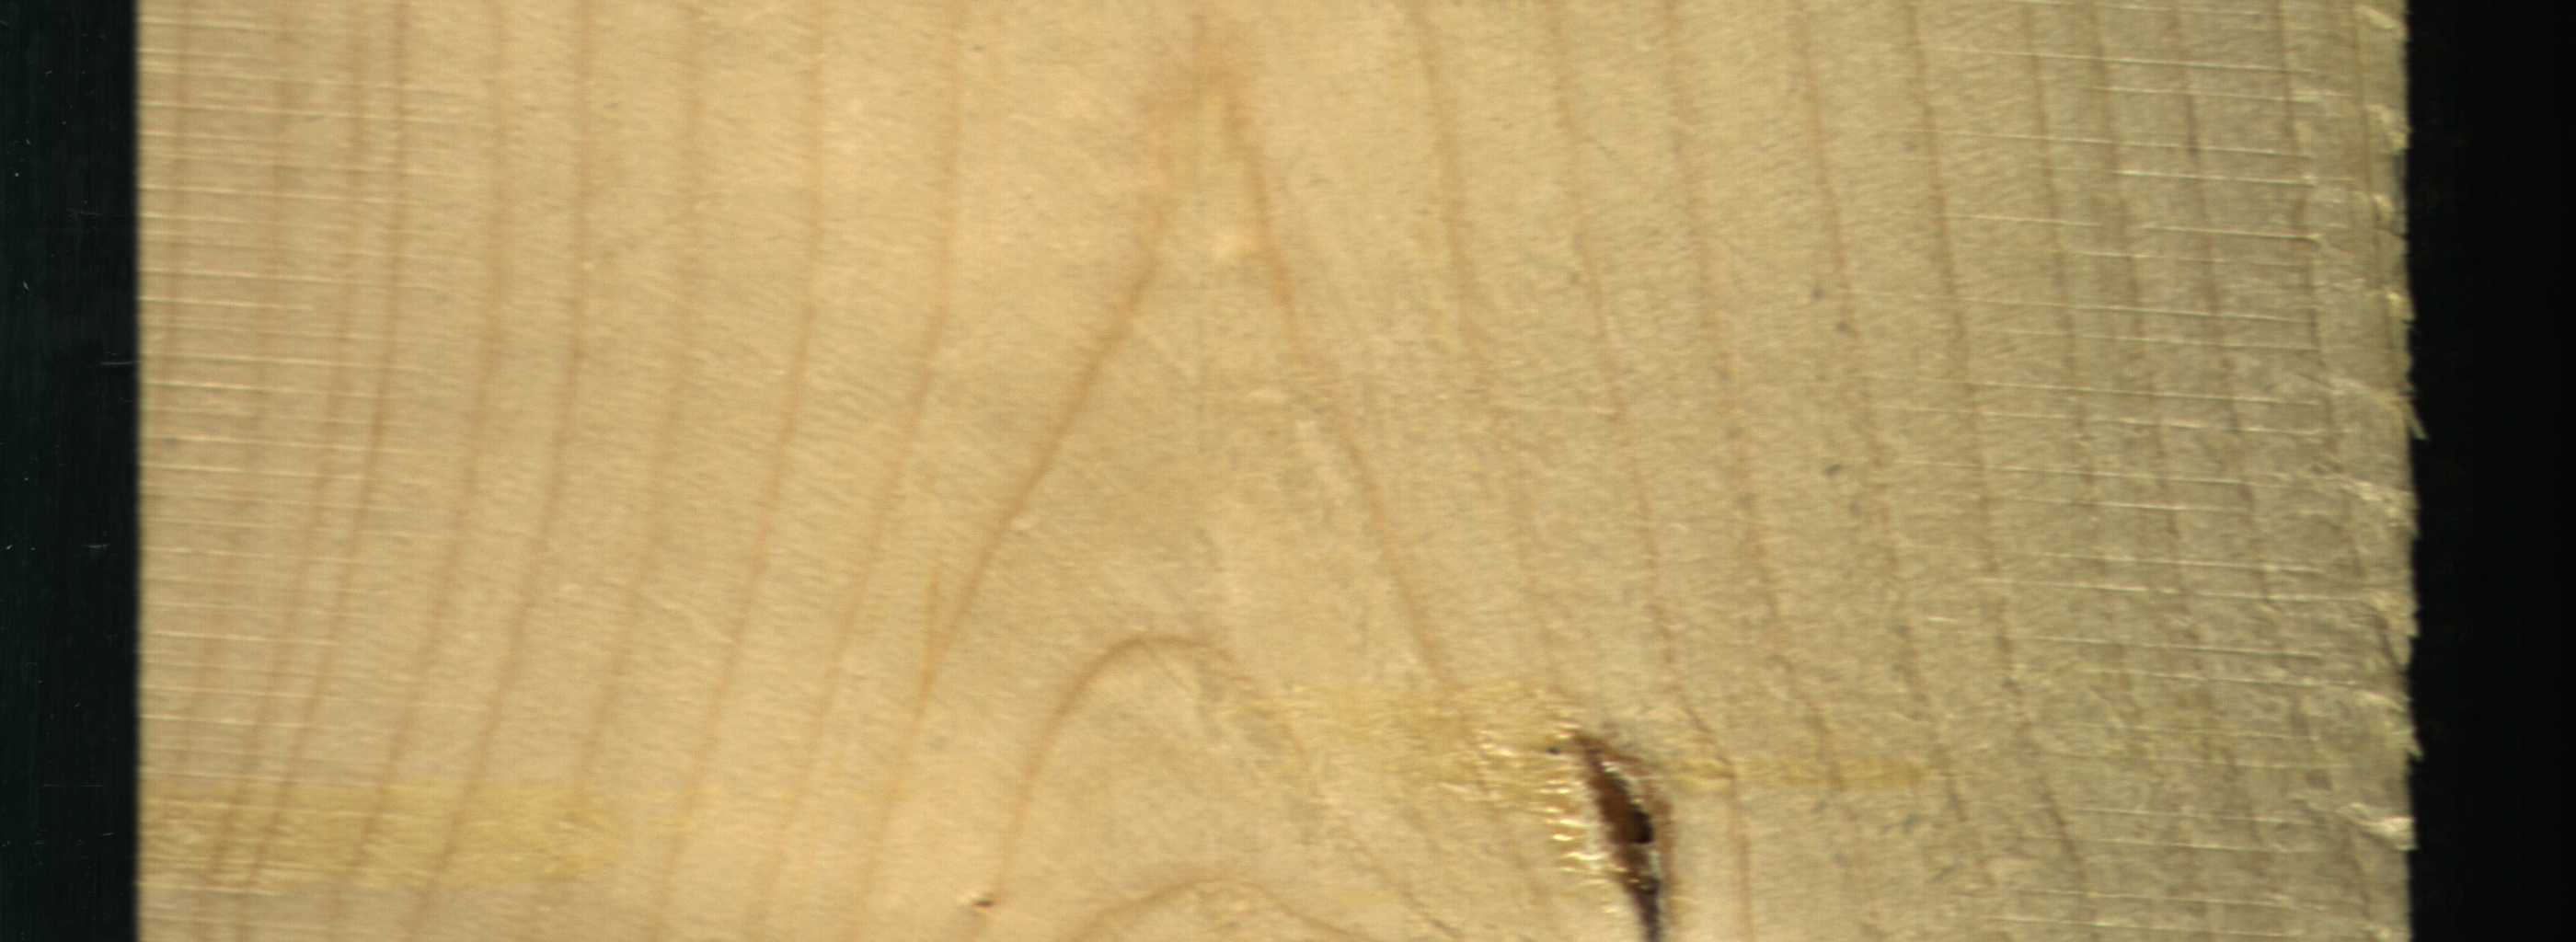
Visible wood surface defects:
resin